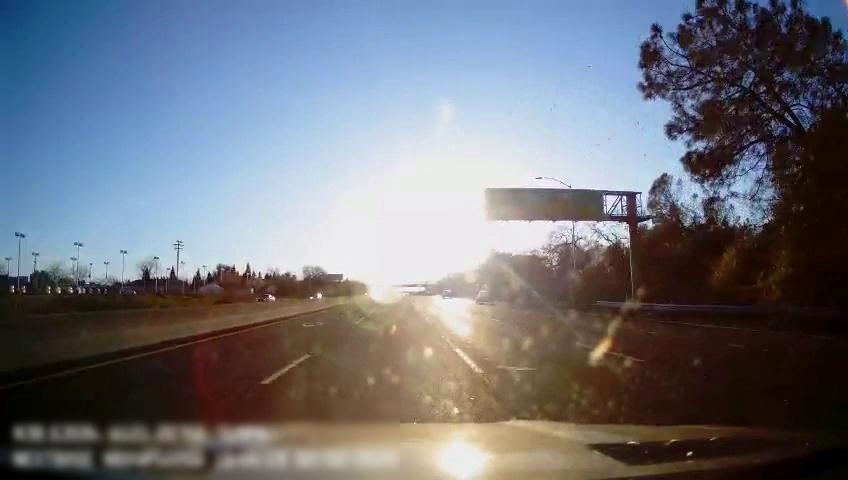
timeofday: Day
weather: Sunny
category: Drivable Space
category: Vehicles | Car
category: Vehicles | Truck
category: Vehicles | Car
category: Vehicles | Car
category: Lanes | Alternate Lane
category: Lanes | Alternate Lane
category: Lanes | Current Lane
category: Lanes | Current Lane
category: Lanes | Alternate Lane
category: Lanes | Alternate Lane
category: Traffic | Signs